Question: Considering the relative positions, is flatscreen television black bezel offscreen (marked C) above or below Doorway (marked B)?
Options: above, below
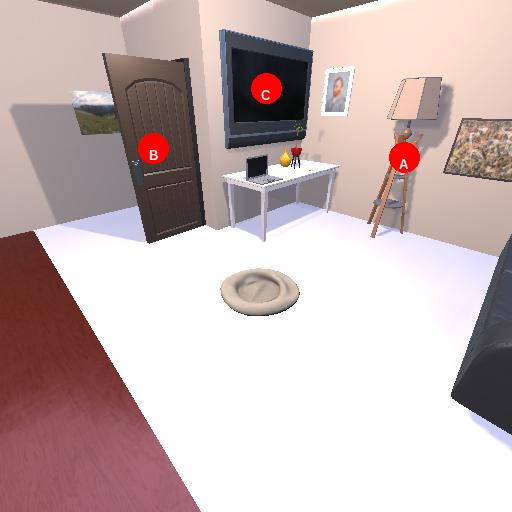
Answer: above